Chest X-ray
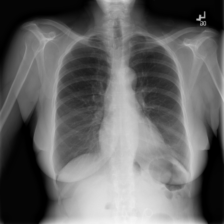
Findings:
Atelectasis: negative
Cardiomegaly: negative
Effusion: negative
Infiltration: negative
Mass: negative
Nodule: negative
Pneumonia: negative
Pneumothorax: negative
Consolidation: negative
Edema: negative
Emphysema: negative
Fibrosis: negative
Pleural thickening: negative
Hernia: negative